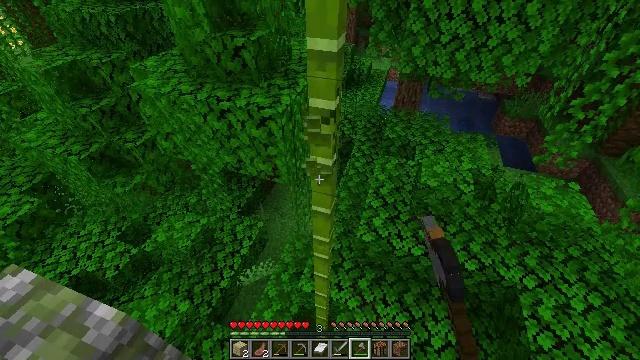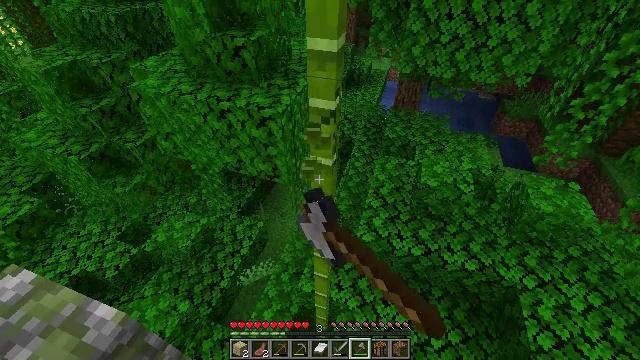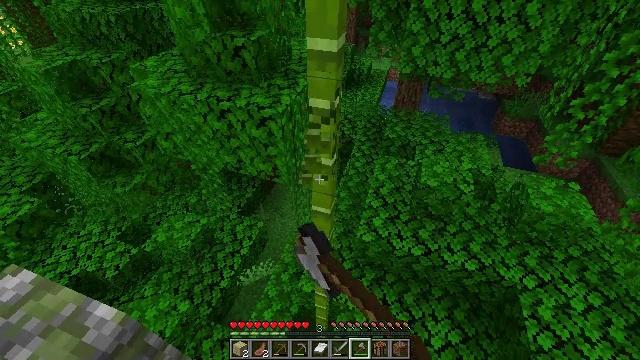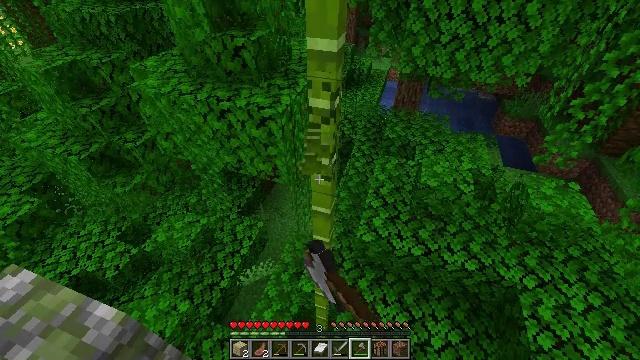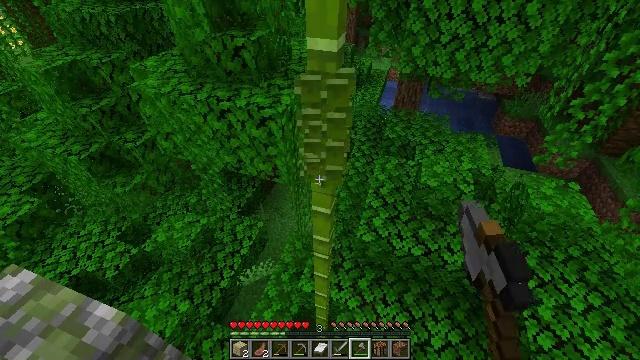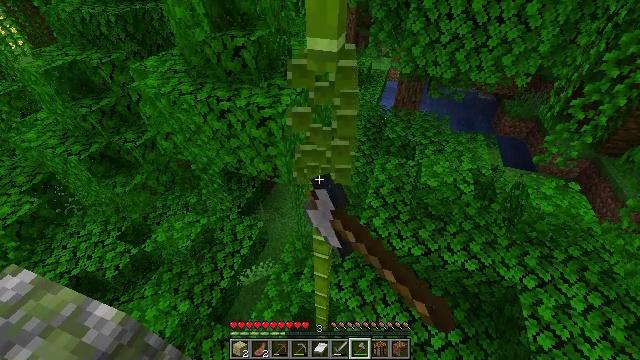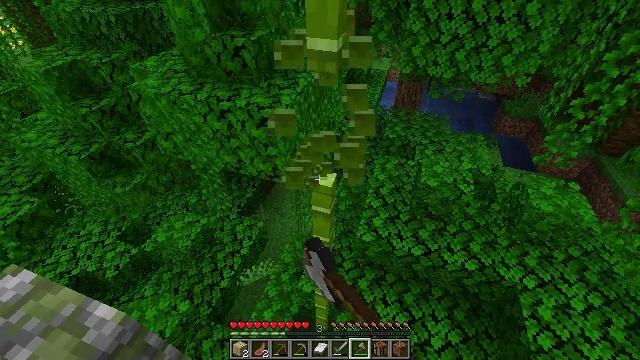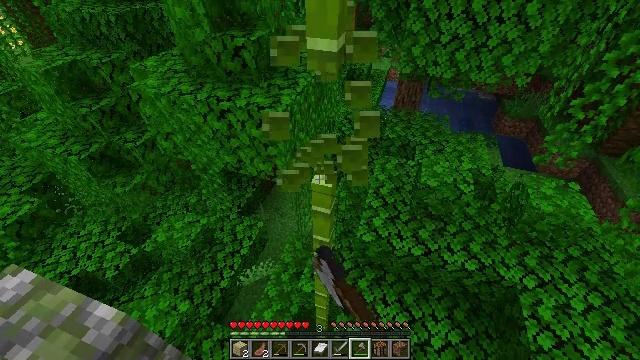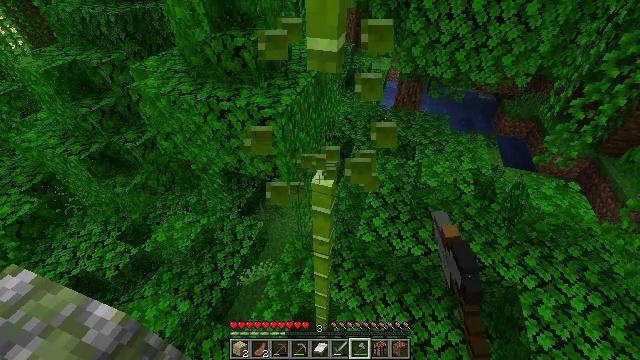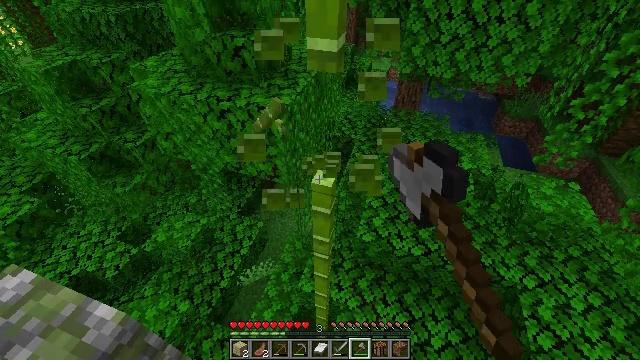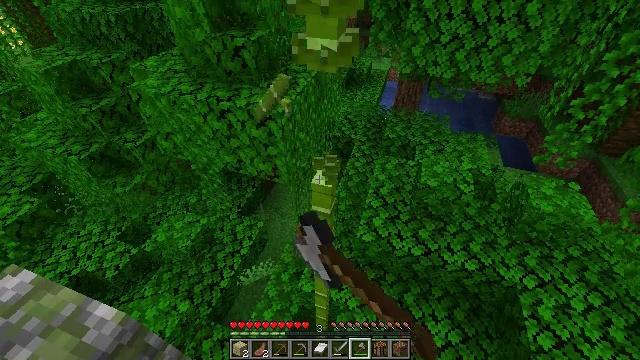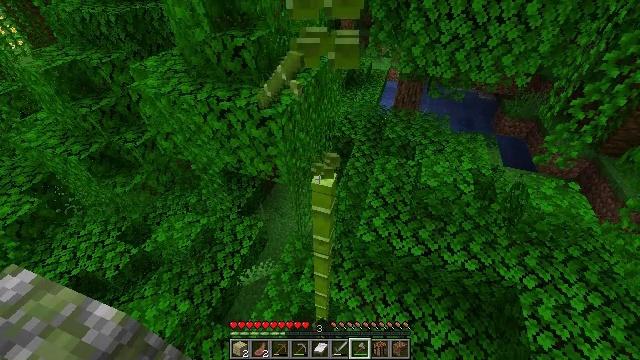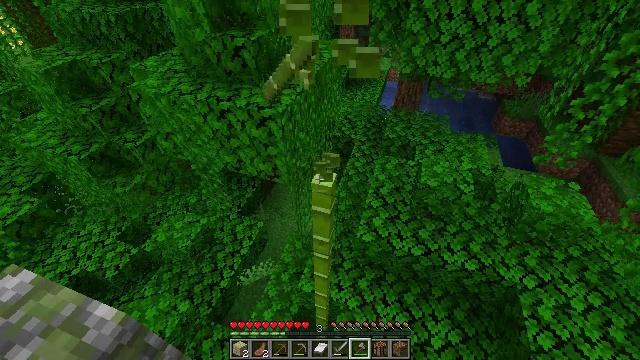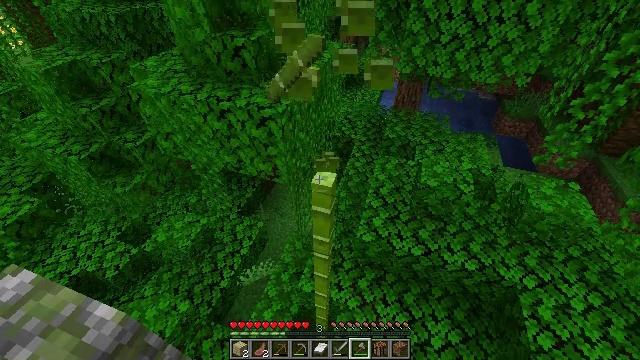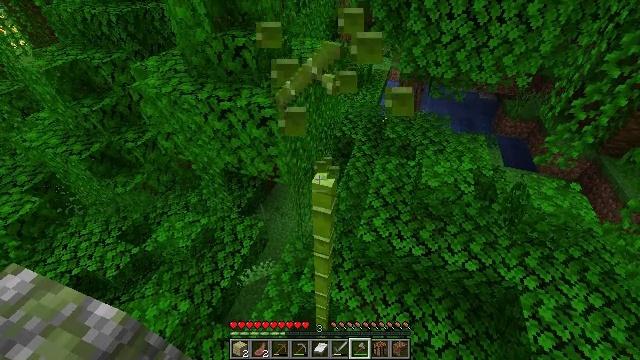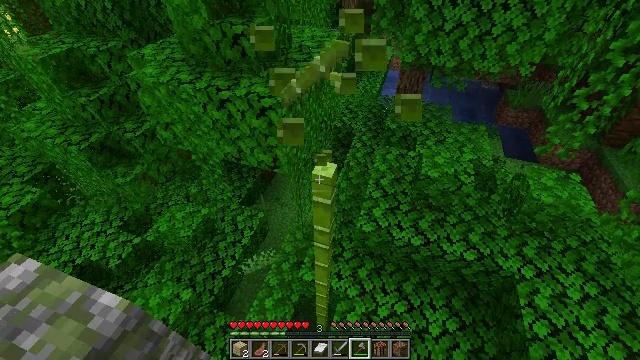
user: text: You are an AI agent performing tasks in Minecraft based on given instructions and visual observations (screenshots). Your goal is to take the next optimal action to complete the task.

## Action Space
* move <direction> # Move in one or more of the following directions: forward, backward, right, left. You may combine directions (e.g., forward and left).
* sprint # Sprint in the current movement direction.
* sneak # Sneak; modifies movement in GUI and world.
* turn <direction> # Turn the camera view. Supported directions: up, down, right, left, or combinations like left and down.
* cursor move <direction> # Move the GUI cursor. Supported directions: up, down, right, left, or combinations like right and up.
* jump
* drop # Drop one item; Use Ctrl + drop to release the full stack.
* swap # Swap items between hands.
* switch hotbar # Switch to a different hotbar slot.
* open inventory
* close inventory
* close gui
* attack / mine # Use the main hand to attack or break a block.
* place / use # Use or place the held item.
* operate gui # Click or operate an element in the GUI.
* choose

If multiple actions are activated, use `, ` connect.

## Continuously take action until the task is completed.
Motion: motion action
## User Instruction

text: Collect bamboo for crafting.
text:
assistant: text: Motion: attack / mine
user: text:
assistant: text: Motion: attack / mine
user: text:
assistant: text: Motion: attack / mine
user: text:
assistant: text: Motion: attack / mine
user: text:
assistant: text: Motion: attack / mine
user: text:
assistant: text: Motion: attack / mine
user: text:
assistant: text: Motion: attack / mine
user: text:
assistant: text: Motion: attack / mine
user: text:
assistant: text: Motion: attack / mine
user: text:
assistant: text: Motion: attack / mine
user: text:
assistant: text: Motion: attack / mine
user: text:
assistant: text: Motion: no_op
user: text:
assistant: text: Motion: no_op
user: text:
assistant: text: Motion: no_op
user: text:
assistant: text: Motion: turn down
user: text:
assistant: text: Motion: turn down
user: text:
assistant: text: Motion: turn down
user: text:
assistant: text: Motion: turn down
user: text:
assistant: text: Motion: turn down
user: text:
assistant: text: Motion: no_op
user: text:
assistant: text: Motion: attack / mine
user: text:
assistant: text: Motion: attack / mine
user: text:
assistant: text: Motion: attack / mine
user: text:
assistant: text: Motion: attack / mine
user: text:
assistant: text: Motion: attack / mine
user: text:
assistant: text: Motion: attack / mine
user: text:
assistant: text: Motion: attack / mine
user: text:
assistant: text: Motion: attack / mine
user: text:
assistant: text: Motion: attack / mine
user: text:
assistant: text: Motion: attack / mine